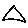
Label: triangle